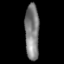
Tissue: lung
Cell type: Epithelial cells
Senescence score: 0.187
Nuclear area (px): 775
Mean DAPI intensity: 127.414